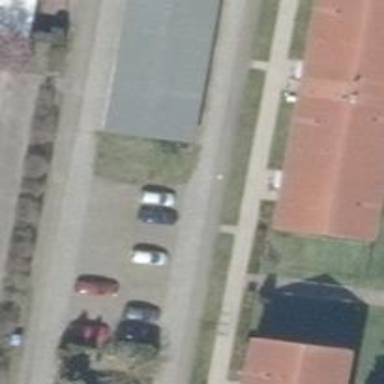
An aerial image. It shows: Parking area with surface.